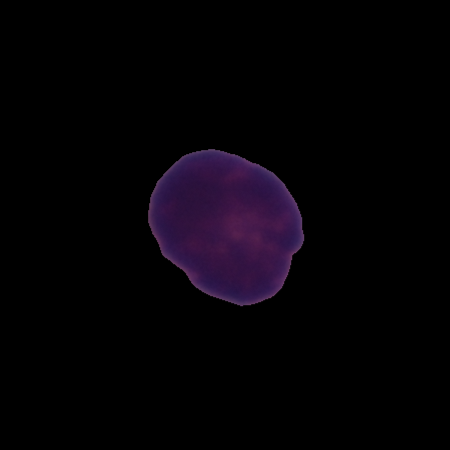
Label: healthy